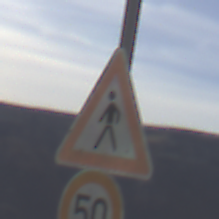
Verkehrszeichen: FussgaengerRechts
Zusatzzeichen unten: Geschwindigkeit50
Umgebung: Outdoor, Nature
Tageszeit: MorningAfternoon
Wetter: PartlyCloudy
Licht: Natural
Jahreszeit: NotSpecified
Kontrast: HighContrast